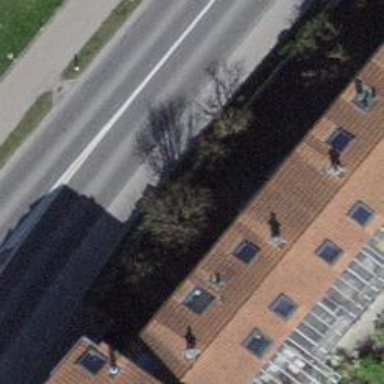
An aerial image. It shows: Sidewalk.